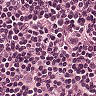
Metastatic tissue present: no